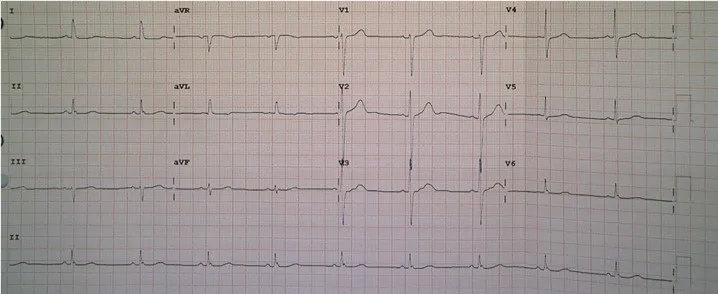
Repeated ECG revealed normal heart rate without ST-T changes after diltiazem treatment. ECG, electrocardiogram.
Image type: electrography (ekg)